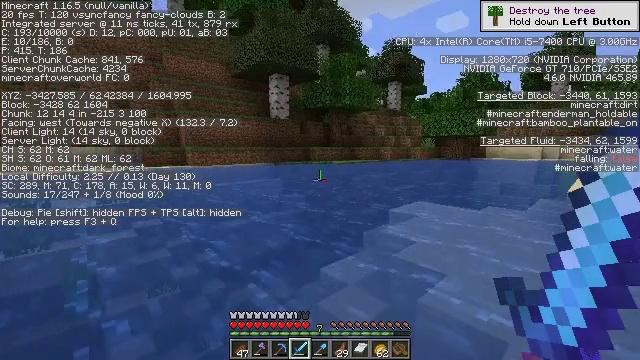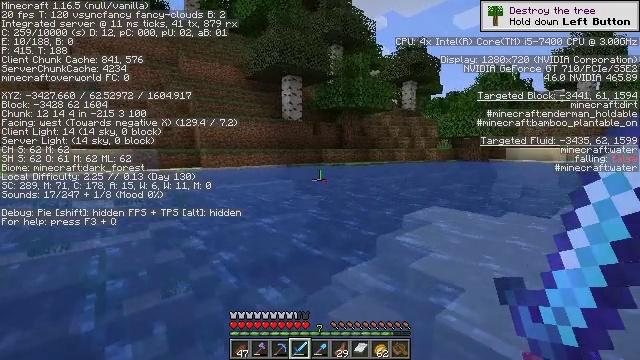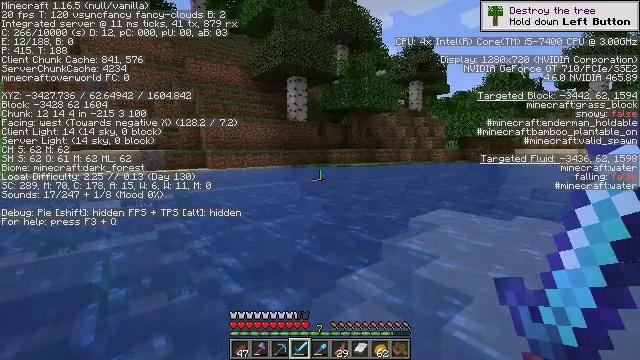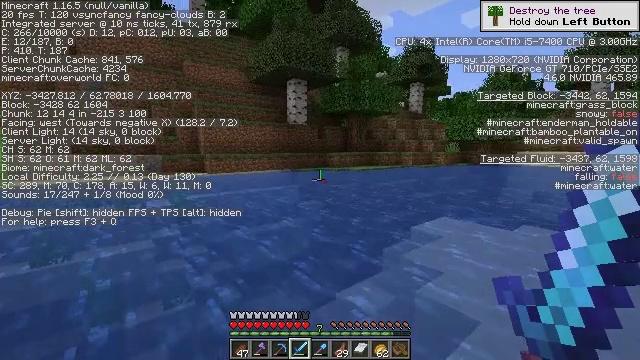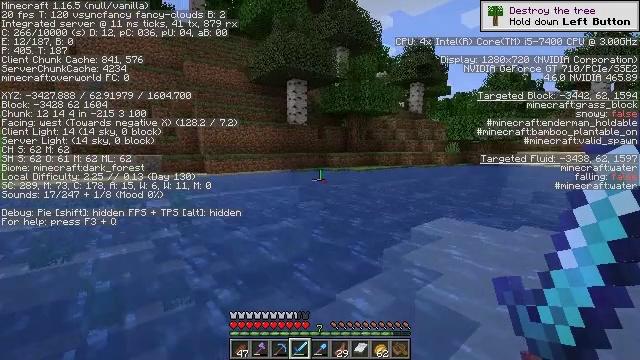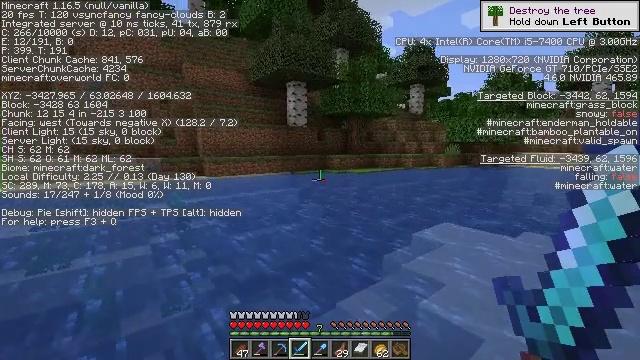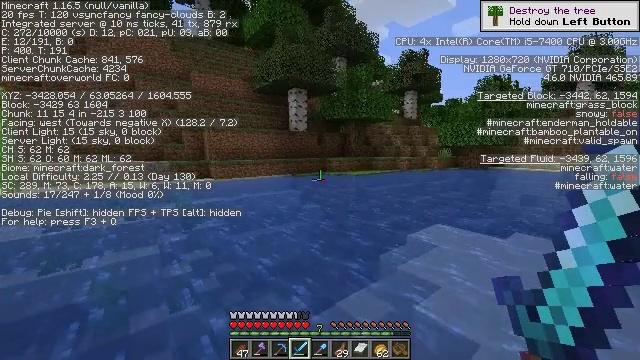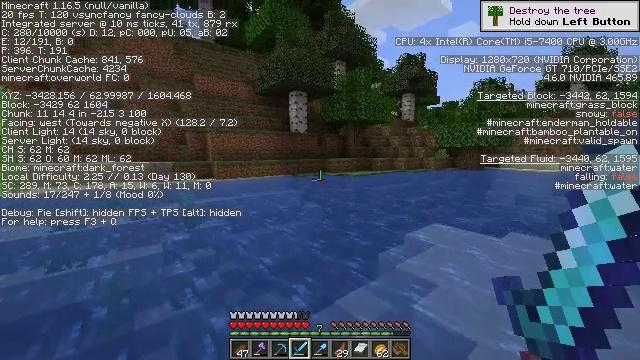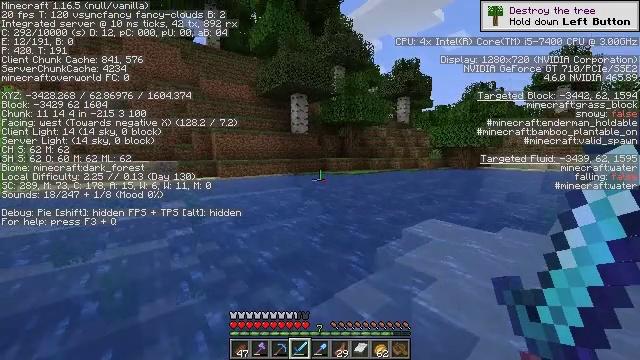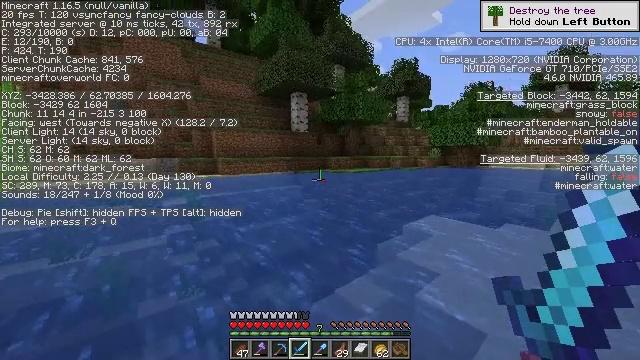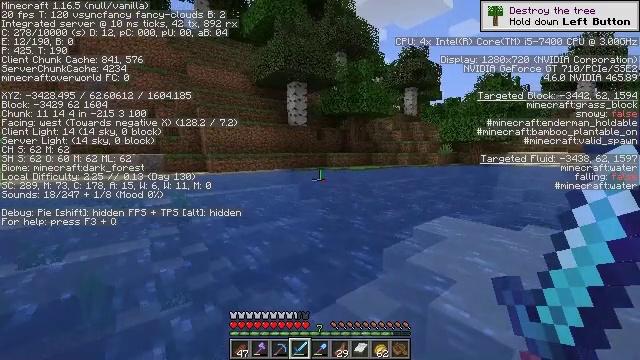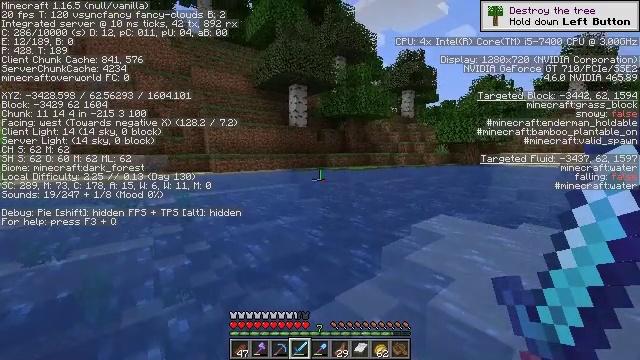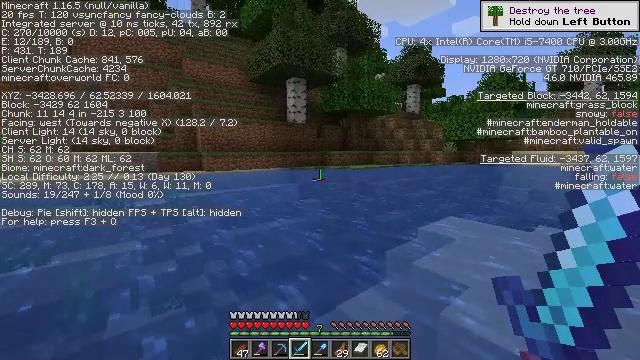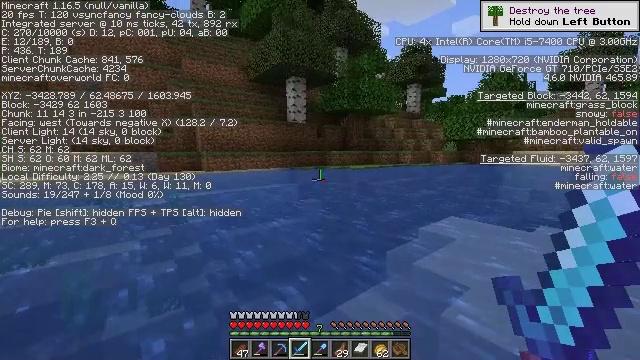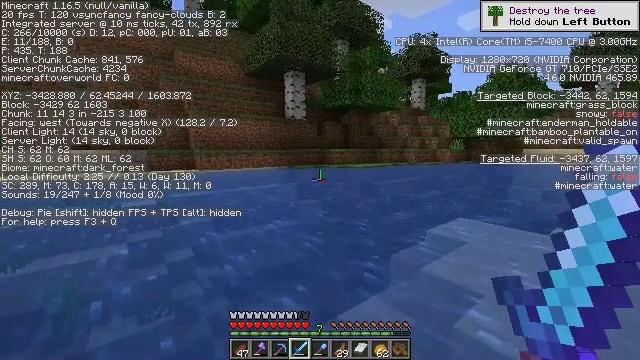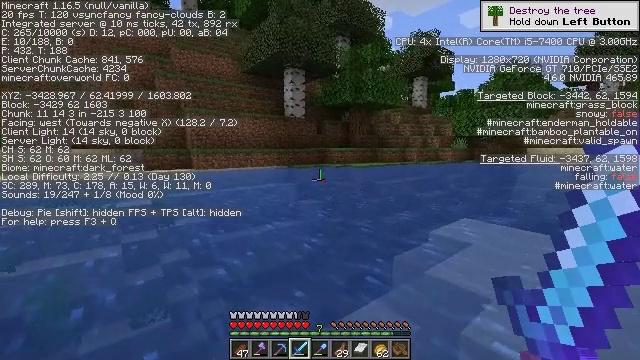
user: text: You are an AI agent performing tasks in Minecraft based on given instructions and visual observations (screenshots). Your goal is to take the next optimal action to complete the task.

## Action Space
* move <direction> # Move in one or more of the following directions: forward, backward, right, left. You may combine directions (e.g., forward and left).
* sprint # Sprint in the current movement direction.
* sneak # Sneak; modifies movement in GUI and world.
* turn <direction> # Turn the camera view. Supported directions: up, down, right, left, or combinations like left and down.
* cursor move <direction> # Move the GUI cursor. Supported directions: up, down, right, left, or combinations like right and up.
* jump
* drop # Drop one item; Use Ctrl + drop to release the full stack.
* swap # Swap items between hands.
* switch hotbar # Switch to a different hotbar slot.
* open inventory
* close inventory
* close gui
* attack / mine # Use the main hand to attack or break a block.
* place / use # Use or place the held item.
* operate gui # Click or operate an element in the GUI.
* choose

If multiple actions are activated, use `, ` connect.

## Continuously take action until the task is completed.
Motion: motion action
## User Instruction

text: Kill mobs.
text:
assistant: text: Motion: move forward, sprint, turn left, jump
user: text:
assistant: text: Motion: move forward, sprint, turn left, jump
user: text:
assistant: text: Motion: move forward, sprint, jump
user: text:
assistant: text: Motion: move forward, sprint, jump
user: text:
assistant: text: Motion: move forward, sprint, jump
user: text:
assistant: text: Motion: move forward, sprint, jump
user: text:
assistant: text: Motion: move forward, sprint, jump
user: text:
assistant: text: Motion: move forward, sprint, jump
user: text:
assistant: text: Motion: move forward, sprint, jump
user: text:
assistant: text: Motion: move forward, sprint, jump
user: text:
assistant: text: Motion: move forward, sprint, jump
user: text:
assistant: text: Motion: move forward, sprint
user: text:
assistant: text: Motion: move forward
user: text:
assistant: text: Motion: move forward
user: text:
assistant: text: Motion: move forward
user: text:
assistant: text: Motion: move forward
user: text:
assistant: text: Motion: move forward
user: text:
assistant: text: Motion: move forward
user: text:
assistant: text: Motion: move forward
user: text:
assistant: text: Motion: move forward
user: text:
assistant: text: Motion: move forward, sprint
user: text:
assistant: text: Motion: move forward, sprint
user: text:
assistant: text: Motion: move forward, sprint
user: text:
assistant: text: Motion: move forward, sprint
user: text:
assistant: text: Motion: move forward, sprint
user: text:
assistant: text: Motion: move forward, sprint
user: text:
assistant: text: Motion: move forward, sprint
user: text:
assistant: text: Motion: move forward, sprint
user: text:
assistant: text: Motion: move forward, sprint
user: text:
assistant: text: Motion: move forward, sprint